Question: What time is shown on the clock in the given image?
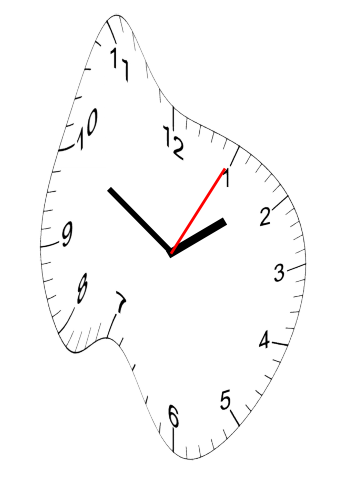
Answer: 01:50:05